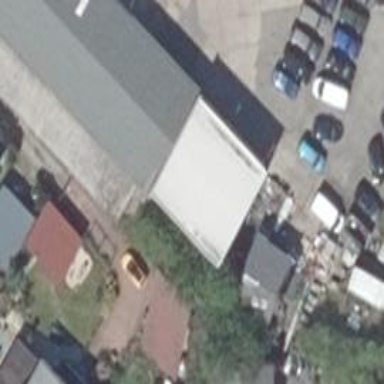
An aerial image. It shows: Commercial building.